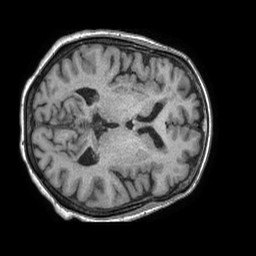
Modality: T1w
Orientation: axial
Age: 64
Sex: female
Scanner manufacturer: philips
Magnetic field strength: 1.5 T
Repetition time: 0.007755 s
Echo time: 0.003611 s